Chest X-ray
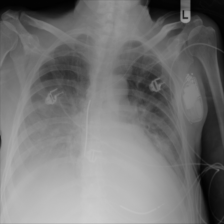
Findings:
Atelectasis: positive
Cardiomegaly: negative
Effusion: positive
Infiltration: positive
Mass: negative
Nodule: negative
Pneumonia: negative
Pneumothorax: negative
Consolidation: negative
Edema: positive
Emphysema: negative
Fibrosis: negative
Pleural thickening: negative
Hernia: negative